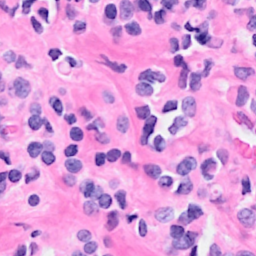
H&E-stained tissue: Breast